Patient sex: M
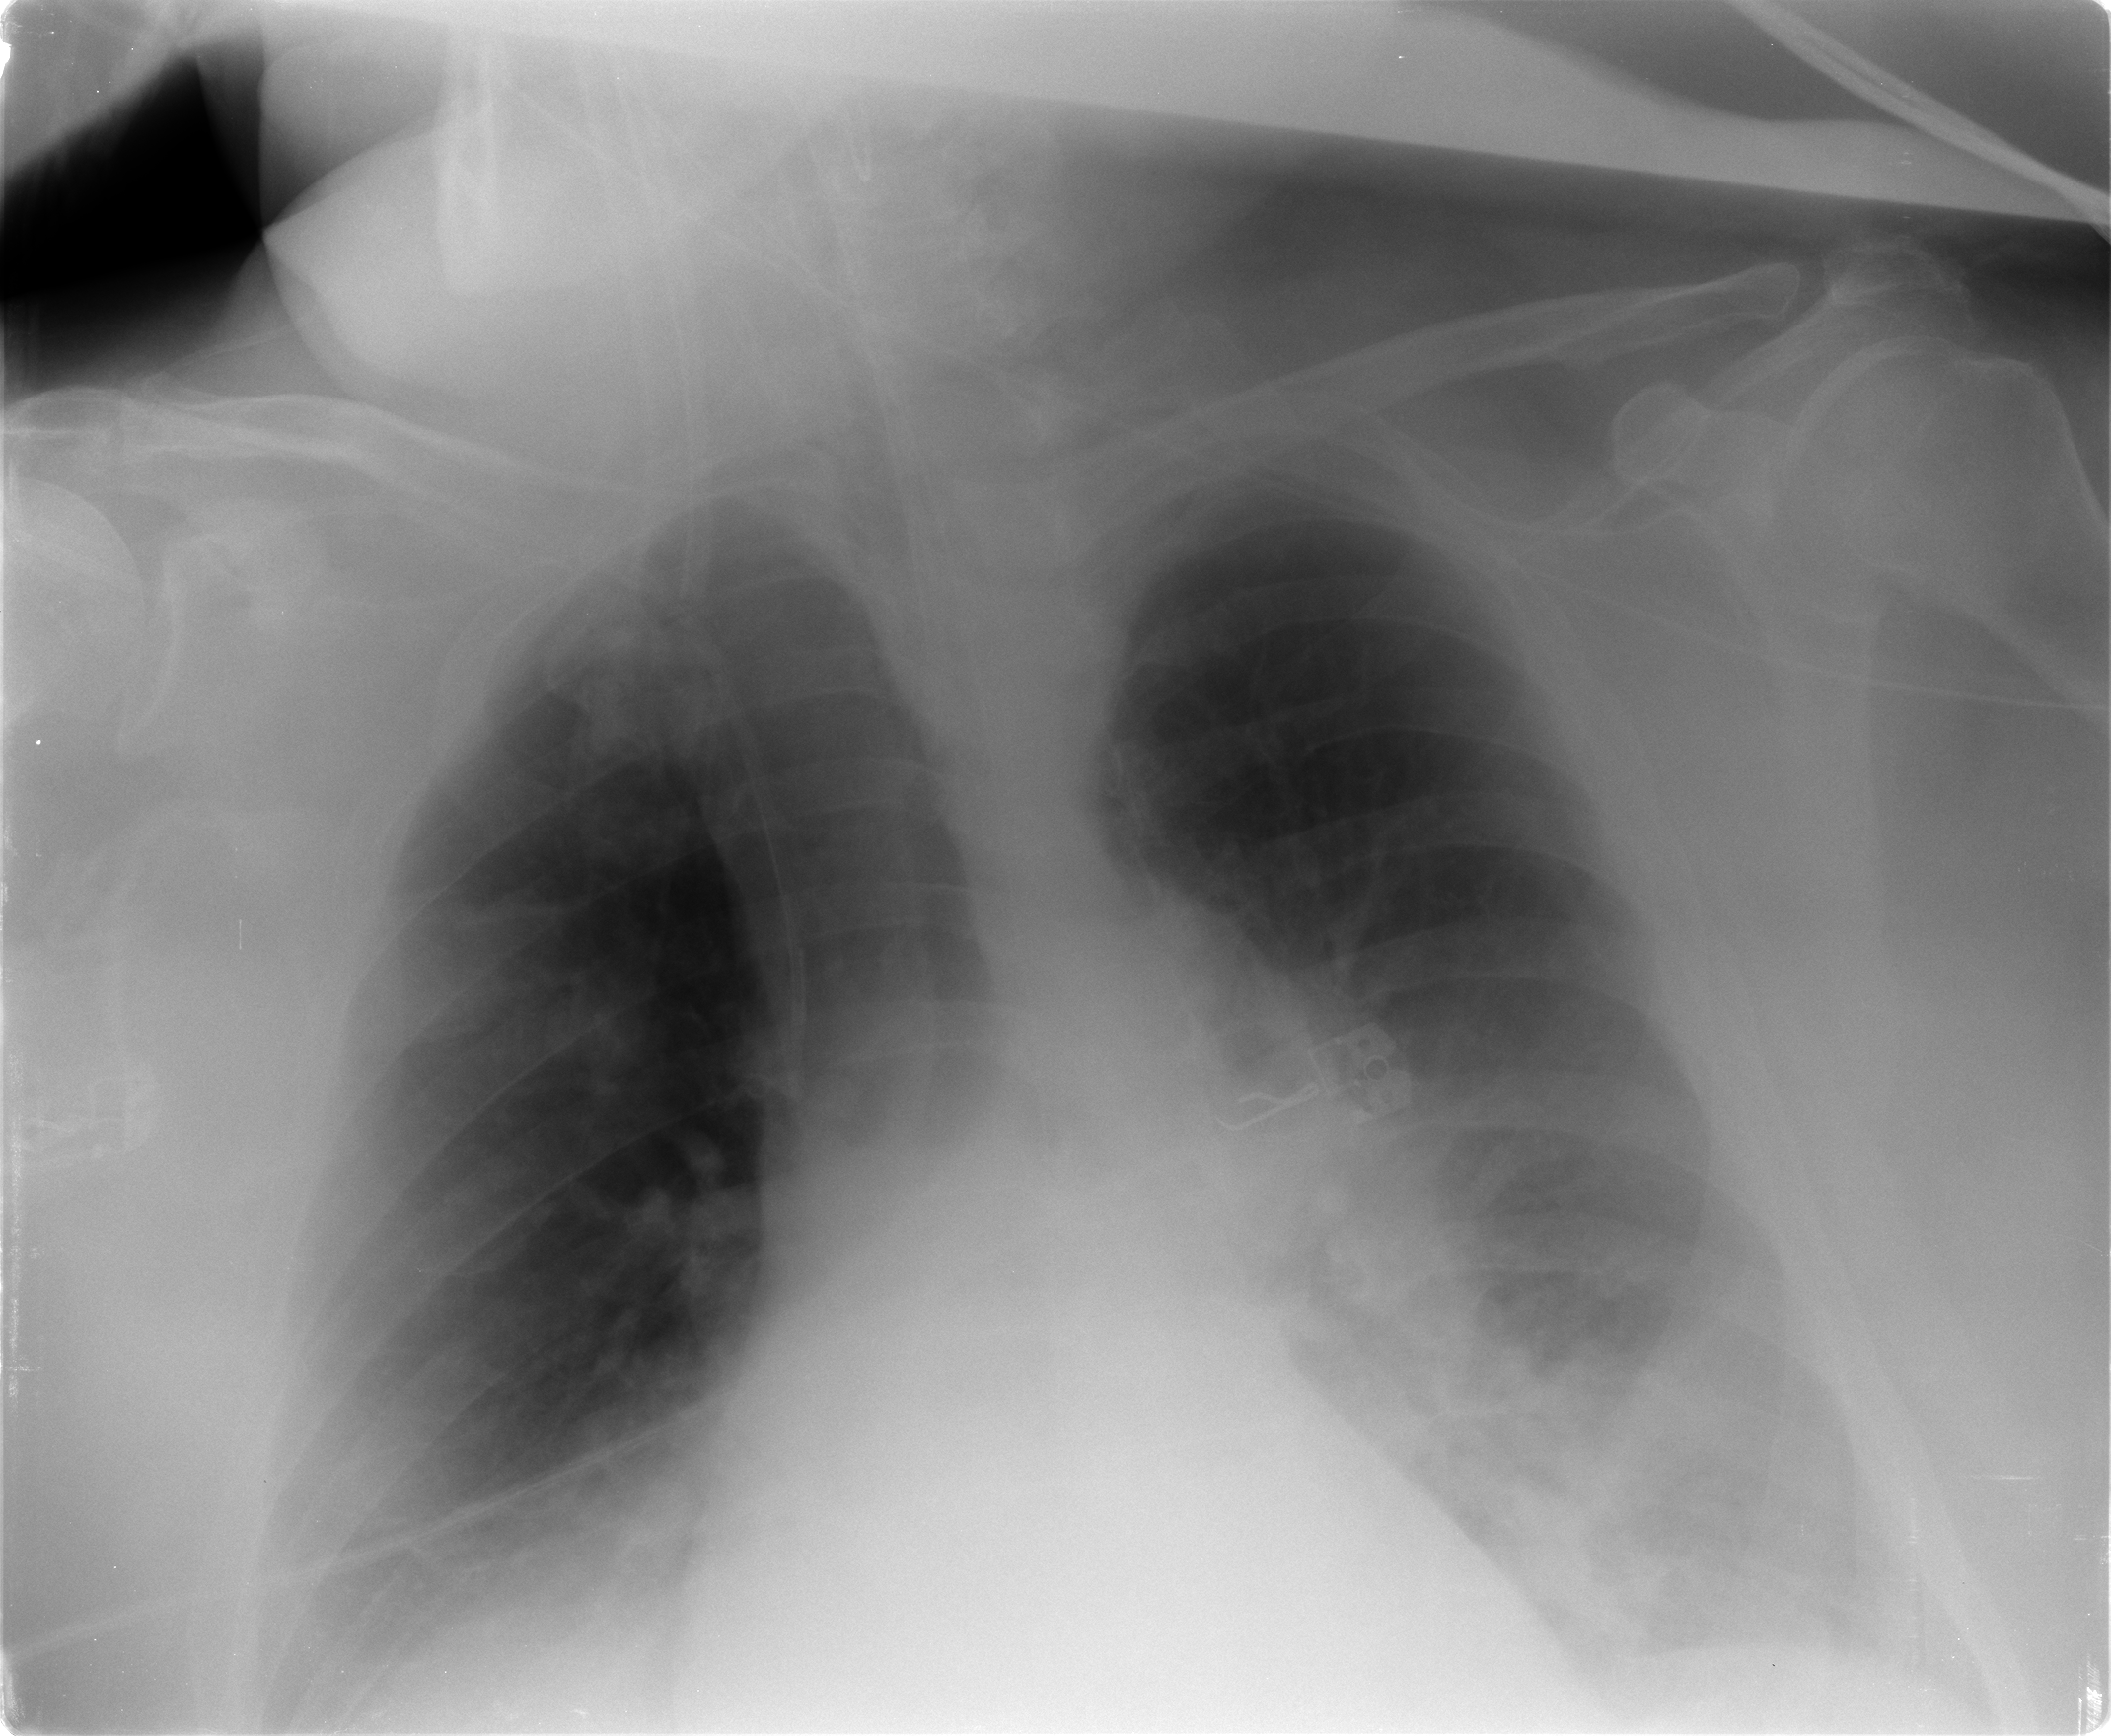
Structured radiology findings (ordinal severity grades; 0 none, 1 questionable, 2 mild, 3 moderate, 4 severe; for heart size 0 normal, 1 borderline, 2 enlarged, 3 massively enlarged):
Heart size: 2
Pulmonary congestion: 2
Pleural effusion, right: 2
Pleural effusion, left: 3
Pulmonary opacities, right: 2
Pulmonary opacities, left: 2
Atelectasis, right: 2
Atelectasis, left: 3